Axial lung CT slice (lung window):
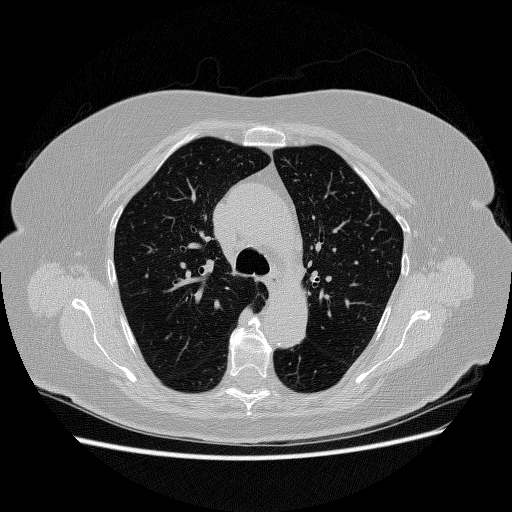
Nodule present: no